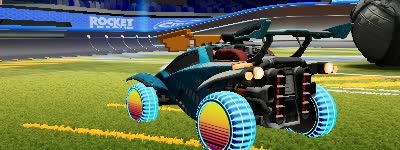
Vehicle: octane